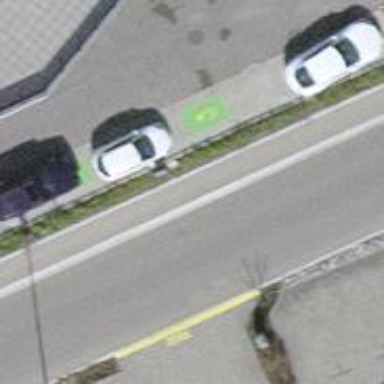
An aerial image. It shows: Charging station.